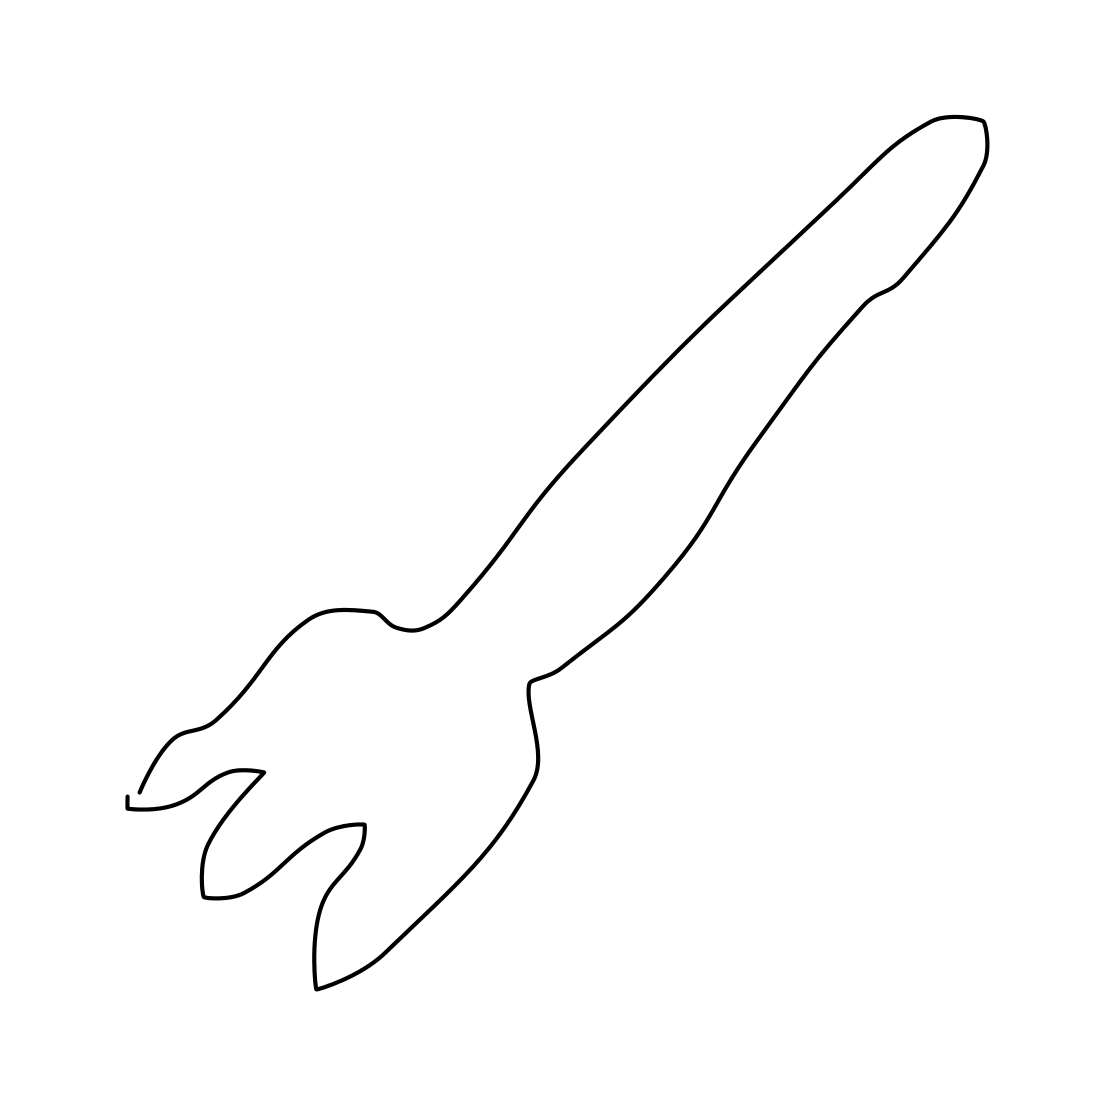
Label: fork